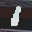
Label: 1